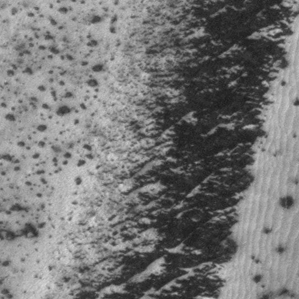
Label: frost